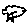
Label: tree